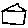
Label: house